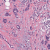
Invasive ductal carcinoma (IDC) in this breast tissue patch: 1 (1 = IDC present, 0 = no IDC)